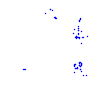
Particle: proton